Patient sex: M
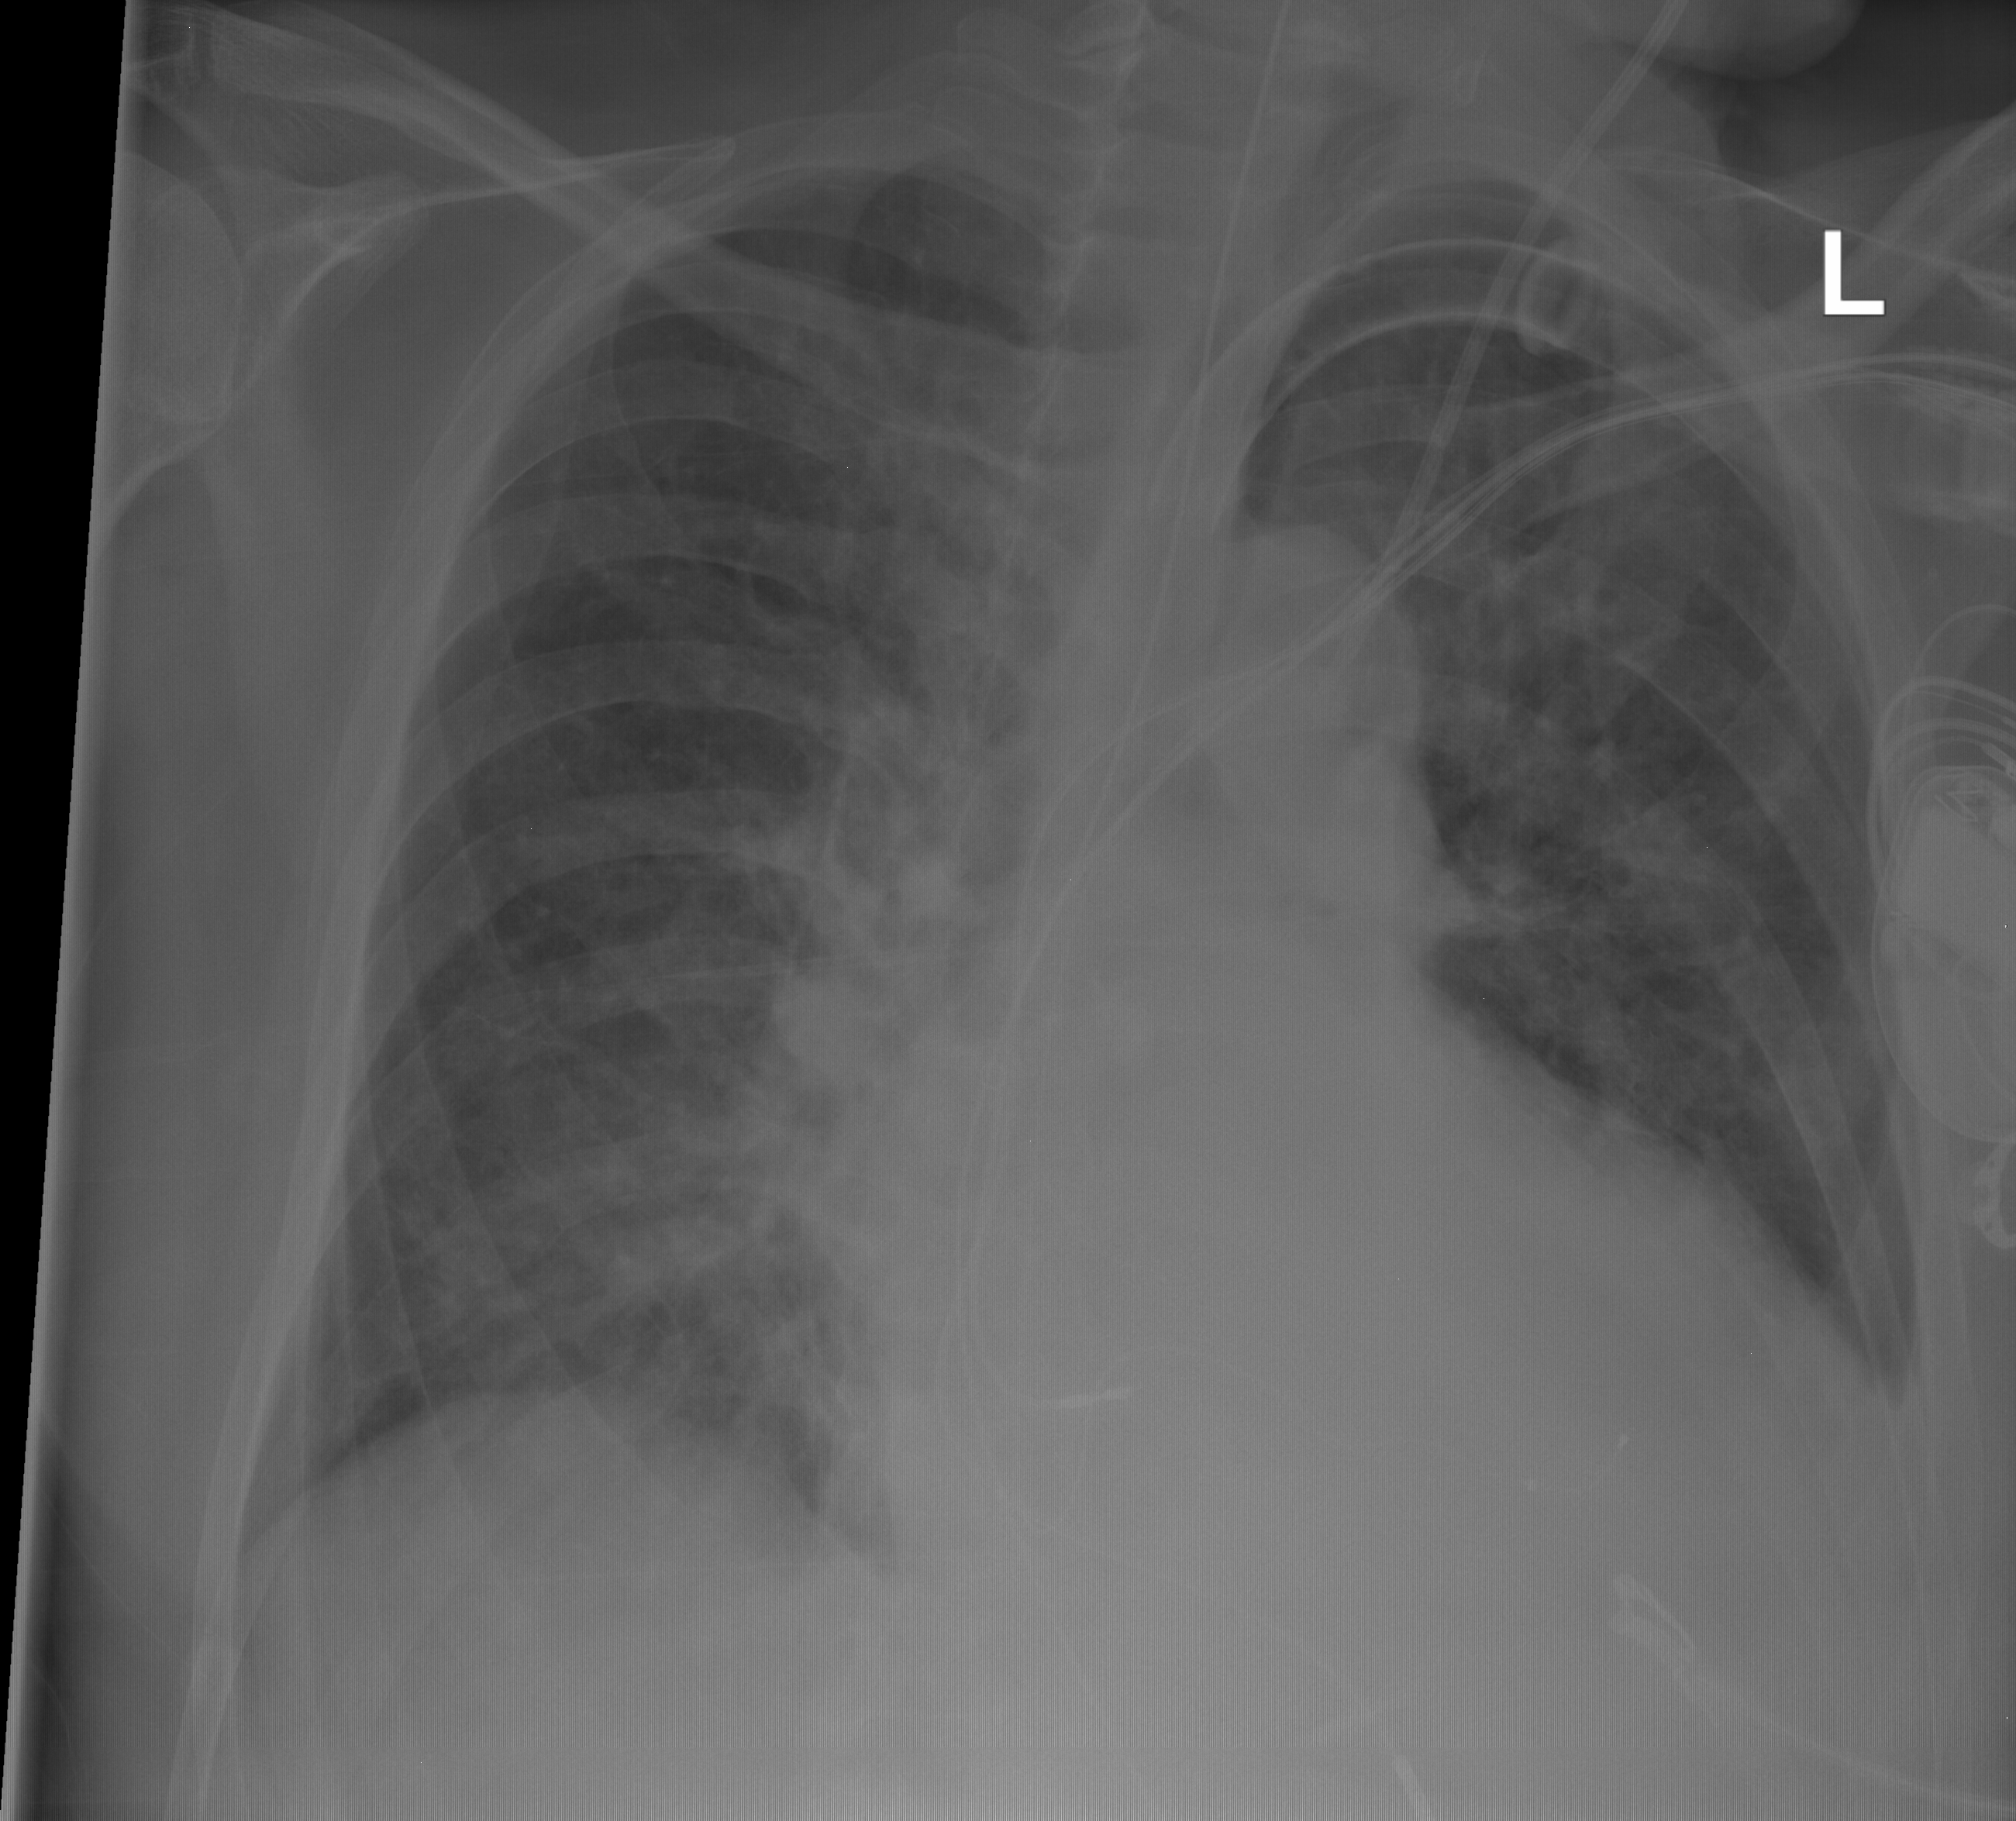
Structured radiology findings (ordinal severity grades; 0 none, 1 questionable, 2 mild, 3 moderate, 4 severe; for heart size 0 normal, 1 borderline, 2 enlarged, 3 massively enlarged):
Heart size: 2
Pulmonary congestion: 1
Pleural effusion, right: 0
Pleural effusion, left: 2
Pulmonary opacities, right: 1
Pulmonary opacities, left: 1
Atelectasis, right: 2
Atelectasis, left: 2